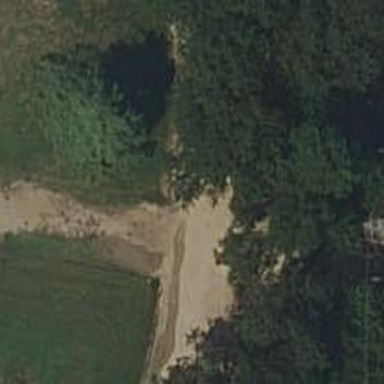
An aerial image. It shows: Unpaved footway.